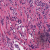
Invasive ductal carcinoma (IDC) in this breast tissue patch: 1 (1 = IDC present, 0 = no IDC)